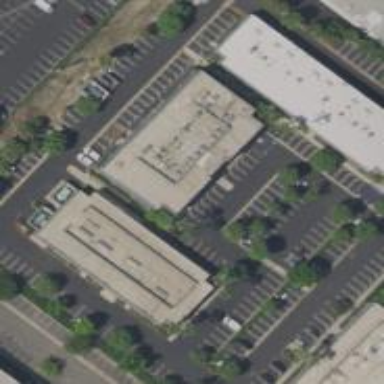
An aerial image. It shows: Commercial building.